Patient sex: M
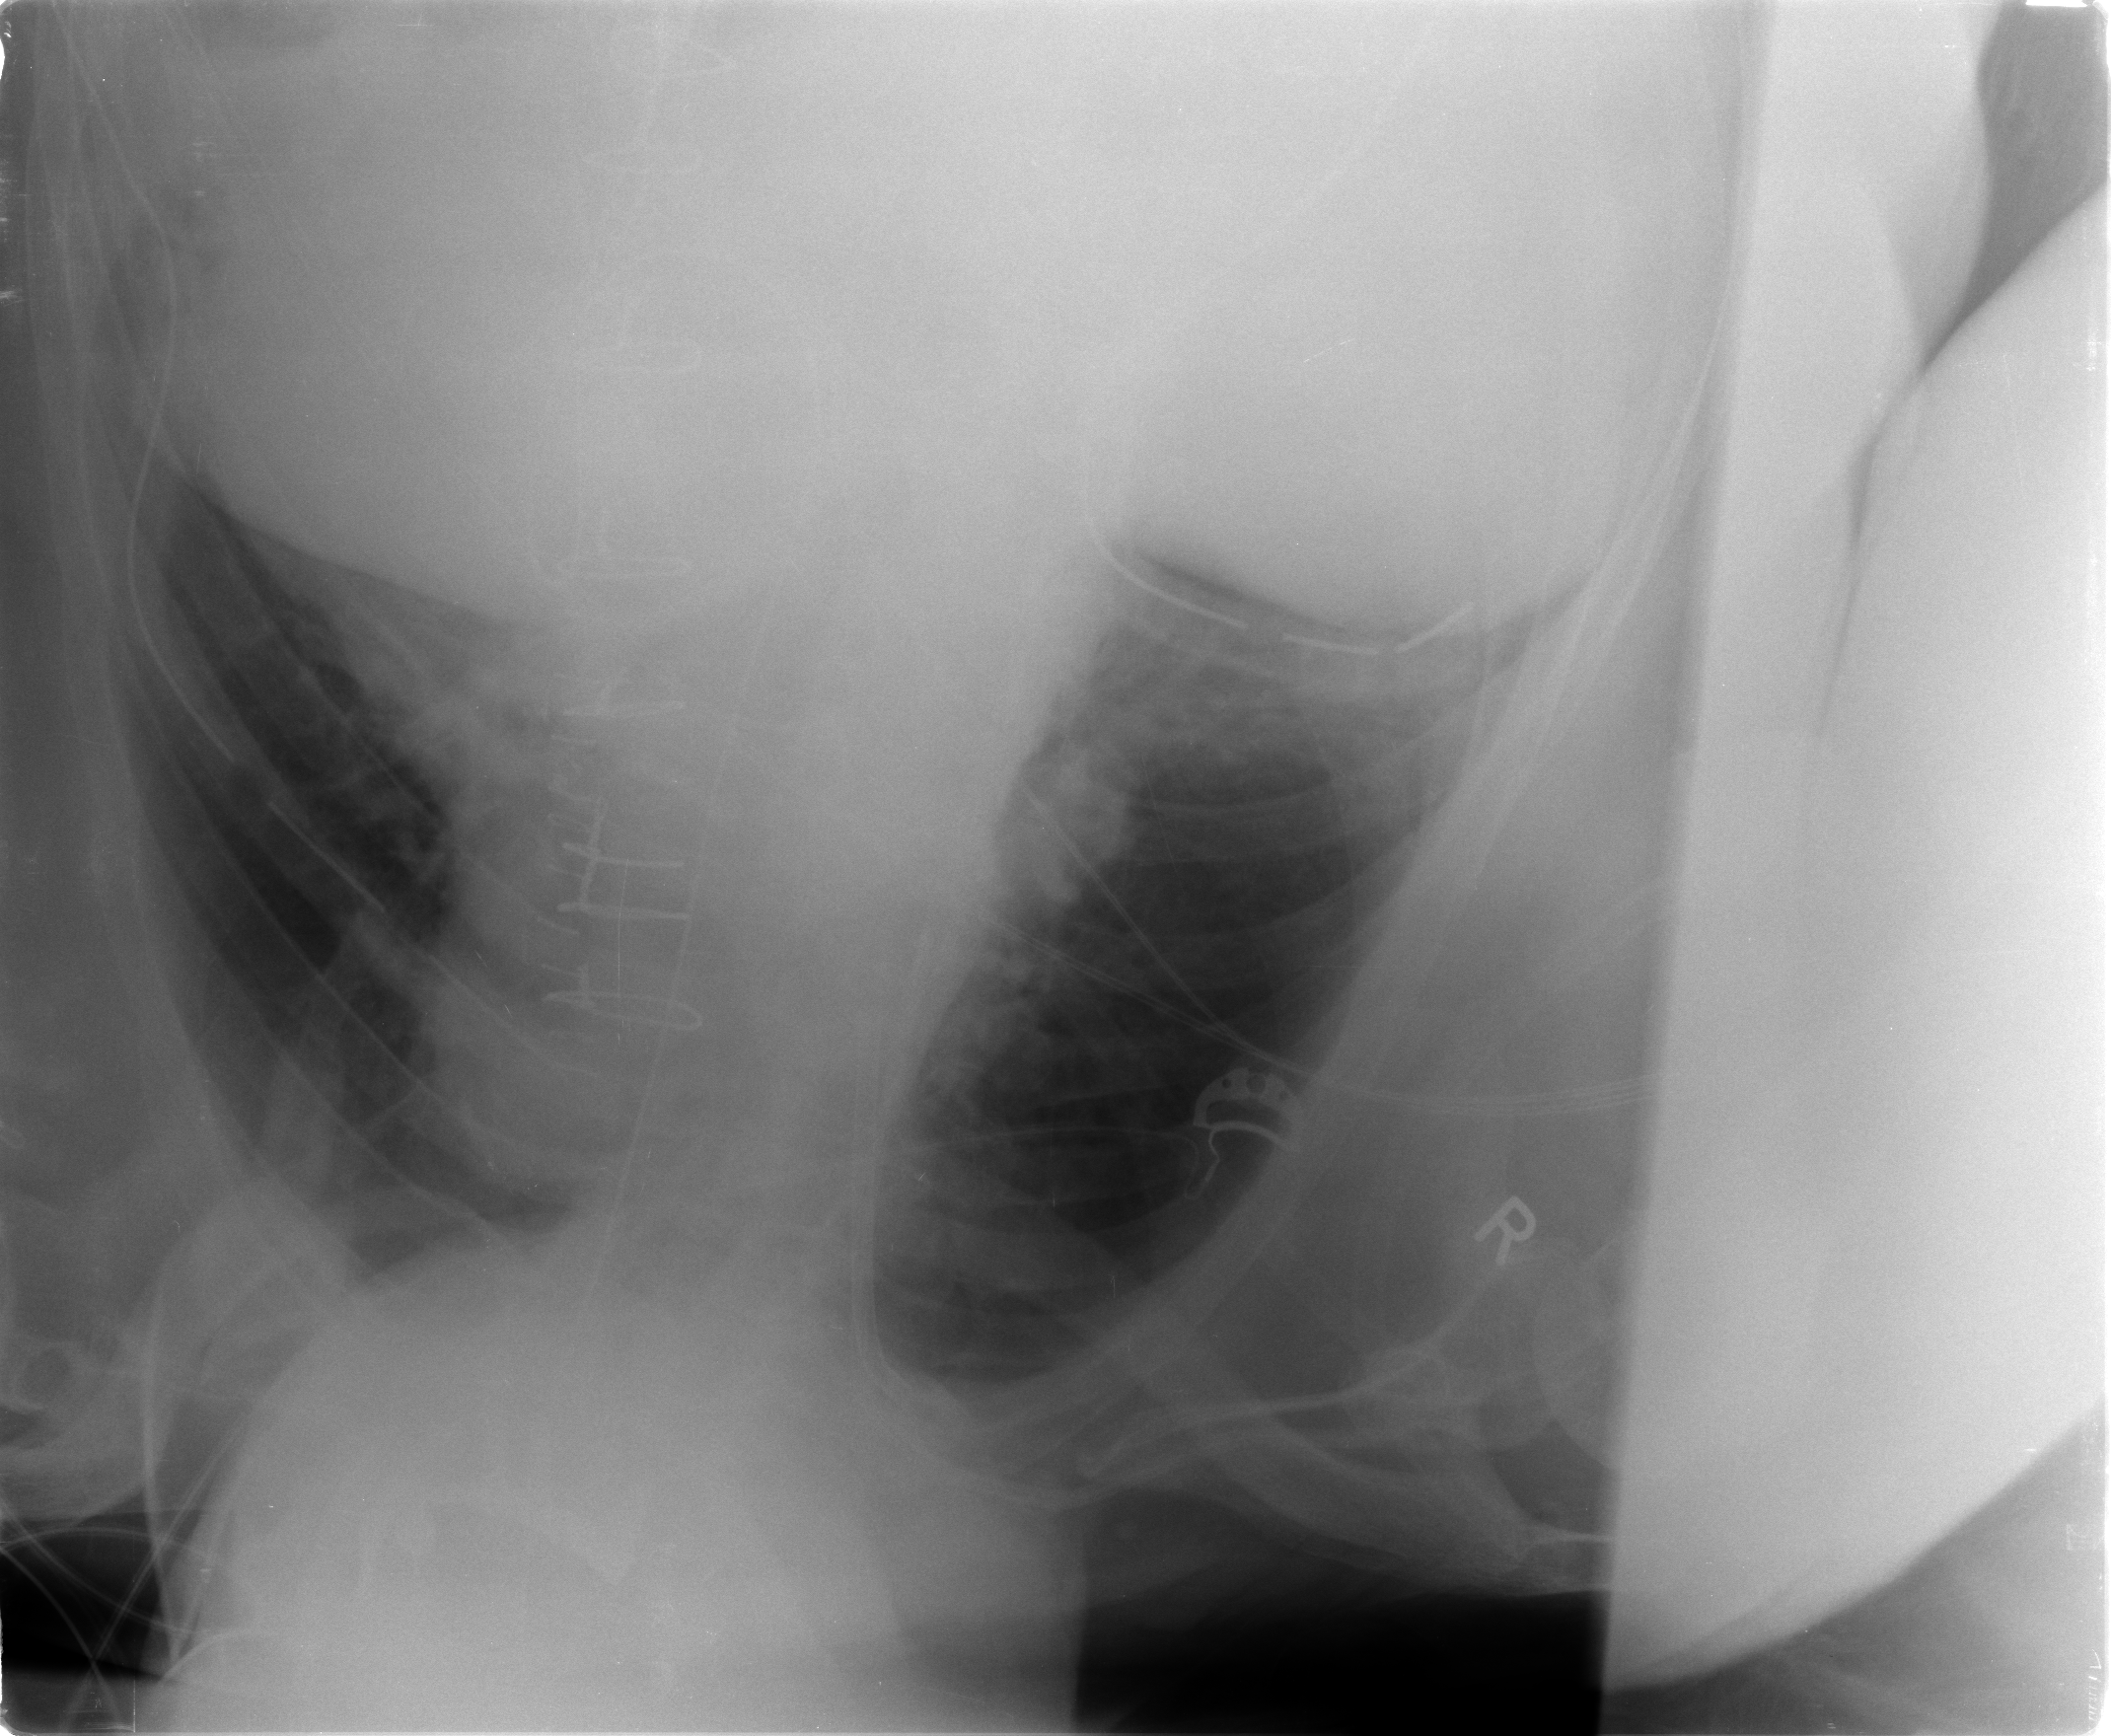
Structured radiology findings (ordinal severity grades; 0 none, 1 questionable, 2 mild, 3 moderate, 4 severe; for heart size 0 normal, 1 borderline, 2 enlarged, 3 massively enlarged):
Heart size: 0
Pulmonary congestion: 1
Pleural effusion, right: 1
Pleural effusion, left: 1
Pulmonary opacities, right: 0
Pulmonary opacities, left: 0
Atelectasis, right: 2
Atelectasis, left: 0